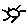
Label: sun